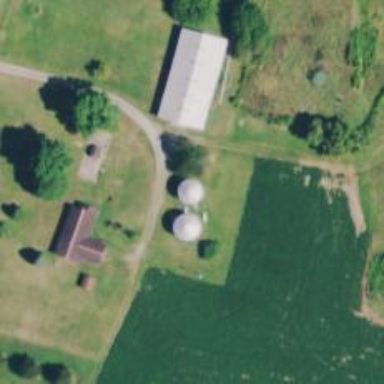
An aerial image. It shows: Silo.